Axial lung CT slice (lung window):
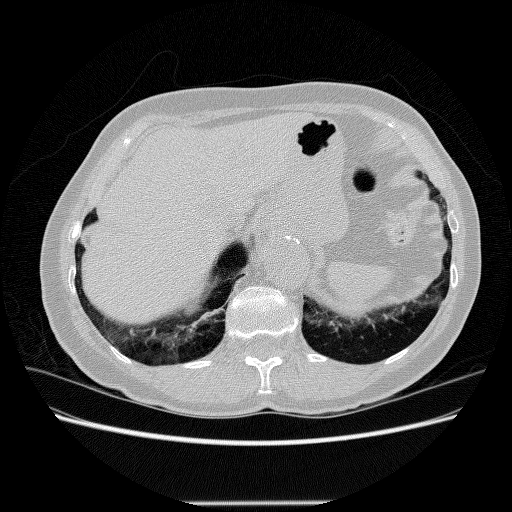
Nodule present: no